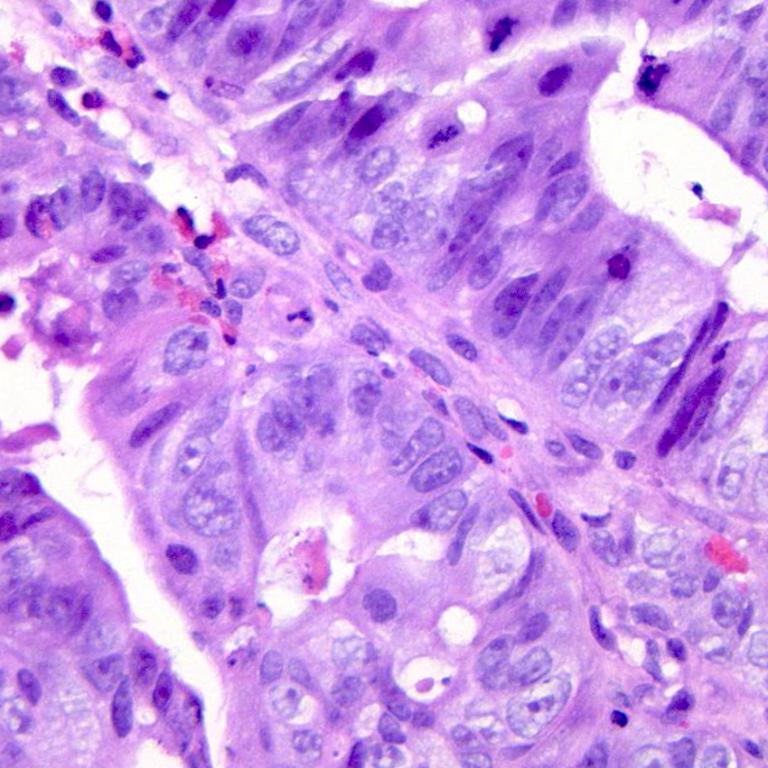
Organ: colon
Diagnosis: adenocarcinomas